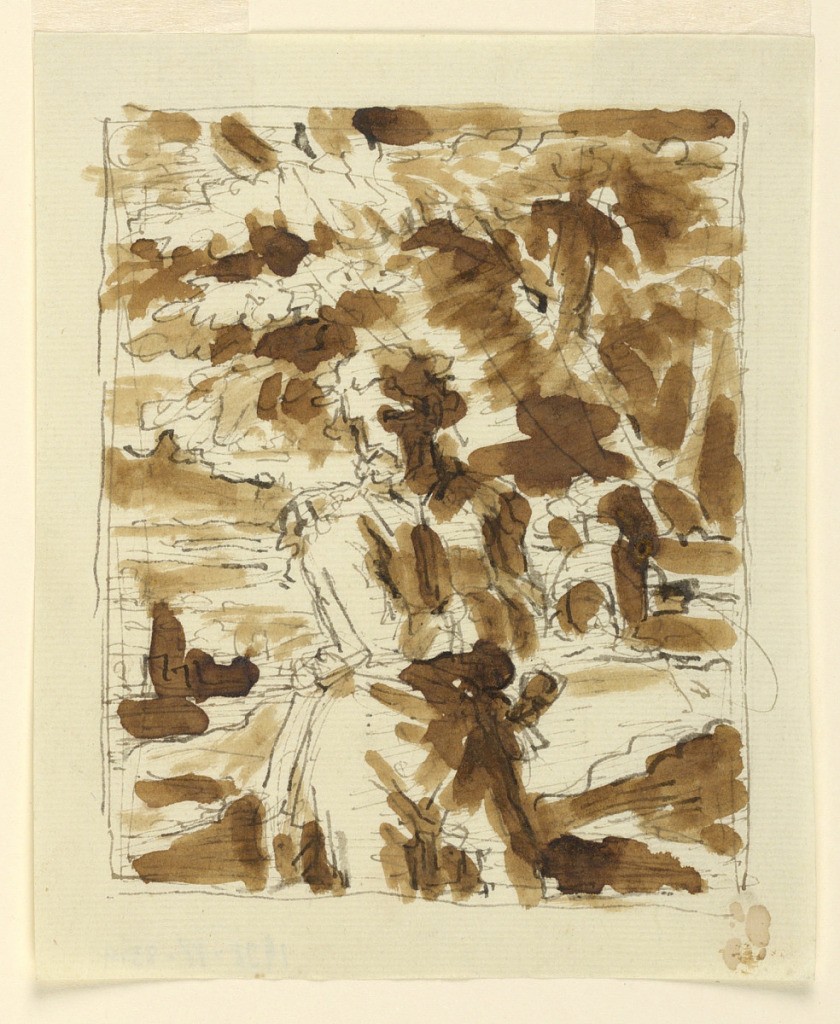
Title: Sketch, Classical Male Figure in Landscape
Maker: Fortunato Duranti, Italian, 1787 - 1863
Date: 1820–1850
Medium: Pen and ink, brush and sepia wash on paper
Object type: Drawing
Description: Sketch, Classical Male Figure in Landscape.